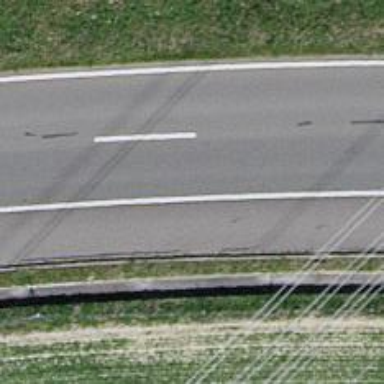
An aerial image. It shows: Asphalt motorway.